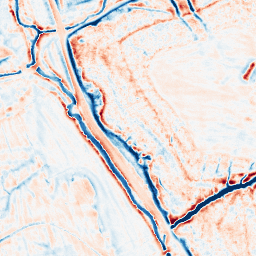
Category: edge_preserving
Decomposition family: bilateral
Decomposition parameters: d: 15
sigma_color: 100
sigma_space: 50
Upsampling method: bspline
Upsampling parameters: scale: 4
Upsampling scale: 4